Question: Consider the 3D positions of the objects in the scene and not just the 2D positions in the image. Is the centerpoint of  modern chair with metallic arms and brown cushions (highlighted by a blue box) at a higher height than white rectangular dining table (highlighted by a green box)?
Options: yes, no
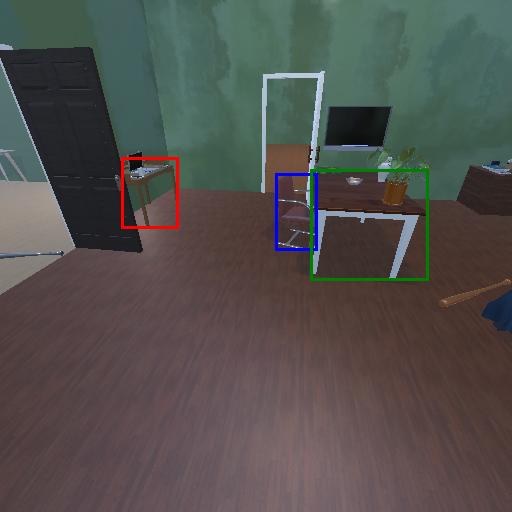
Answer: yes